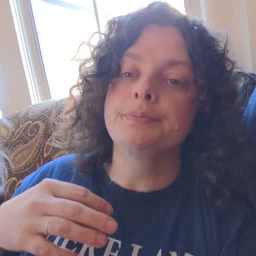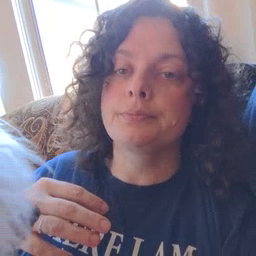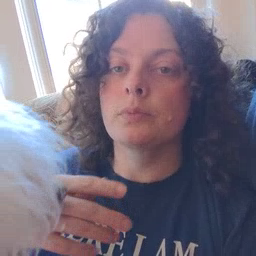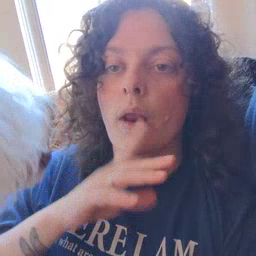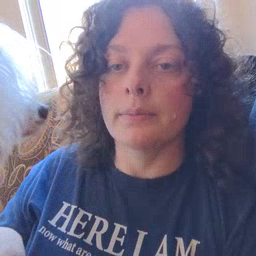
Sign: quiet